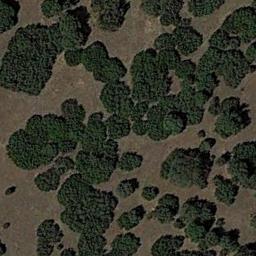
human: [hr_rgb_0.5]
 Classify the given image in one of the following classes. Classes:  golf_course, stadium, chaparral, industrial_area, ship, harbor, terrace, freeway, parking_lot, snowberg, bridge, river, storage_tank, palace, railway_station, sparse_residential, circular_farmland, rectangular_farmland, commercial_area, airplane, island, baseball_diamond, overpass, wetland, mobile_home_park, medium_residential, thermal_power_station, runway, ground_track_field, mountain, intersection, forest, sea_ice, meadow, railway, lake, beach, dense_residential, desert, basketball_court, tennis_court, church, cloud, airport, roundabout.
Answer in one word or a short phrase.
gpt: chaparral